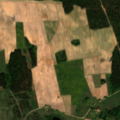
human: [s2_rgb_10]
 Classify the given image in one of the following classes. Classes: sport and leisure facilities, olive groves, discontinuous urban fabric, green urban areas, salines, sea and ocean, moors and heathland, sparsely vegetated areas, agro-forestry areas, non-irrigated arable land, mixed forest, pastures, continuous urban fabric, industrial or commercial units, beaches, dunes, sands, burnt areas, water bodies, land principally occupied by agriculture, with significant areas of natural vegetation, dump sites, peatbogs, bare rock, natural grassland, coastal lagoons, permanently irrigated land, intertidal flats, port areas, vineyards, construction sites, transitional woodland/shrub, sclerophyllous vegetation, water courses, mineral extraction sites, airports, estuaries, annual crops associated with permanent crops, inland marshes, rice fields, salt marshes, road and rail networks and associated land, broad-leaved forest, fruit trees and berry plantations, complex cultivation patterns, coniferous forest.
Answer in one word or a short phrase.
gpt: non-irrigated arable land, pastures, land principally occupied by agriculture, with significant areas of natural vegetation, mixed forest, transitional woodland/shrub